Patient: sex M, age 75
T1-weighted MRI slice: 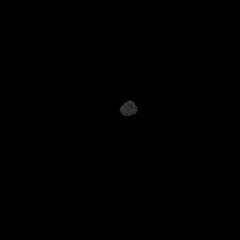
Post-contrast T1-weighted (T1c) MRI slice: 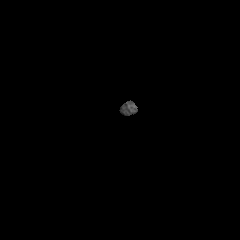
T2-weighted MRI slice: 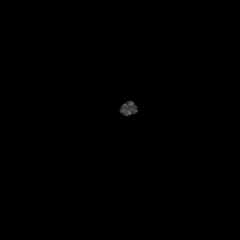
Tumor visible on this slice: no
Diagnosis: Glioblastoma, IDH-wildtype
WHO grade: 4